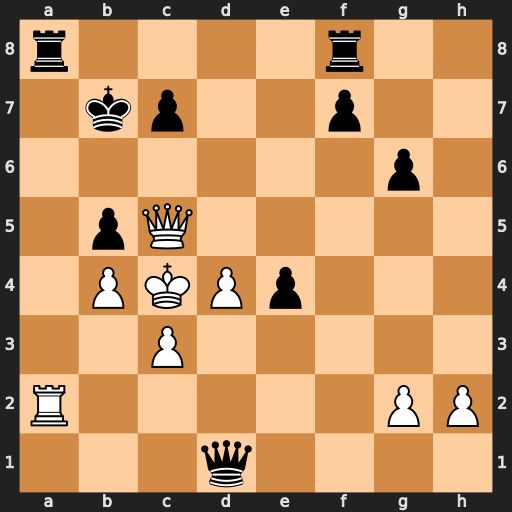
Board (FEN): r4r2/1kp2p2/6p1/1pQ5/1PKPp3/2P5/R5PP/3q4
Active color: w
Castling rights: -
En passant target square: -
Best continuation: Qxb5+ Kc8 Rxa8#